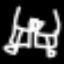
Label: pants